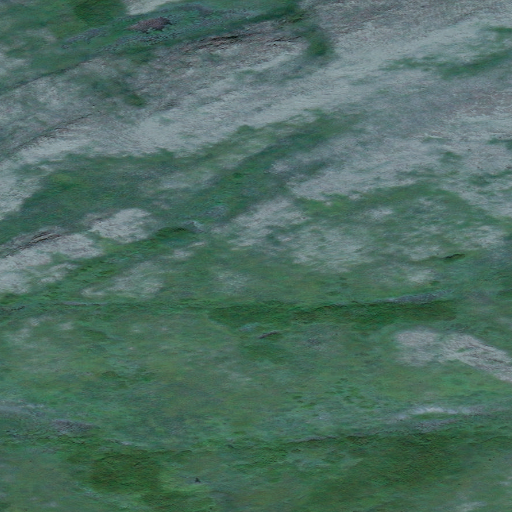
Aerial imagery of ridge(s) in Alaska named Curry Ridge containing only unknown